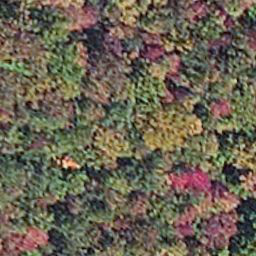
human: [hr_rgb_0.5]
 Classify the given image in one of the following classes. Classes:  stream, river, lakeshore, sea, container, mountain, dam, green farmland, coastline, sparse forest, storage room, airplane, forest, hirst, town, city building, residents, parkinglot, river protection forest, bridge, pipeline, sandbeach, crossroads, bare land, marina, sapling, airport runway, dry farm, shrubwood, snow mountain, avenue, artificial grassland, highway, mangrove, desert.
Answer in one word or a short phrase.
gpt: mangrove